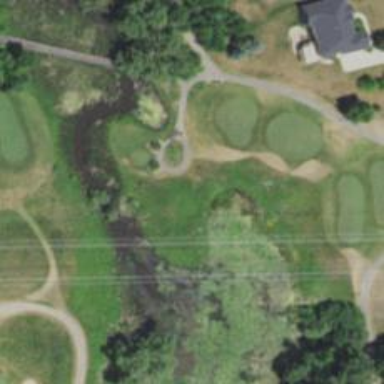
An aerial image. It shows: Service road used as golf cart path.